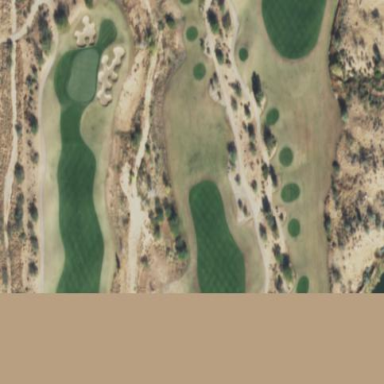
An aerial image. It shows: Area with grass used as rough in golf course.